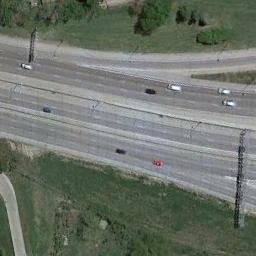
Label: freeway